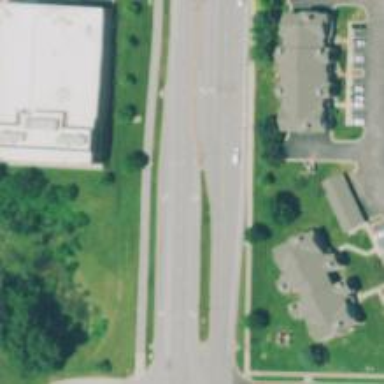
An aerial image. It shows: Road with dash markings.